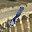
Label: 1